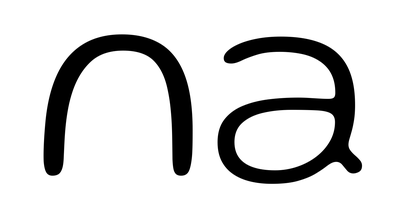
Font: Gluten_ExtraLight